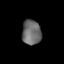
Tissue: lung
Cell type: Epithelial cells
Senescence score: 0.2152
Nuclear area (px): 469
Mean DAPI intensity: 105.731